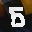
Label: 5